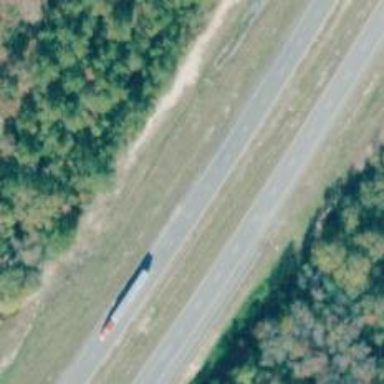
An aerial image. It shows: Expressway with asphalt surface categorized as trunk highway.